Interaction volume radius: 5 \u00c5
Interaction volume height: 20 \u00c5
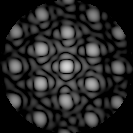
Disorder parameter: 0.1347